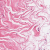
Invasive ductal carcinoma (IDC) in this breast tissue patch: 0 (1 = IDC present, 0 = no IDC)